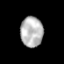
Tissue: prostate
Cell type: T cells
Senescence score: 0.3081
Nuclear area (px): 667
Mean DAPI intensity: 182.973